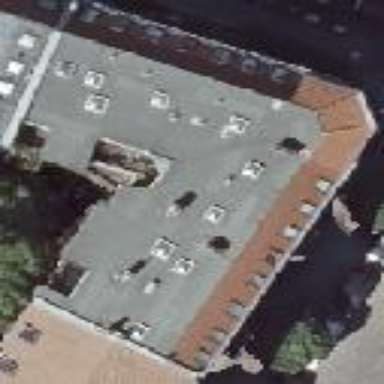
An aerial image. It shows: Apartments building with saltbox roof shape.